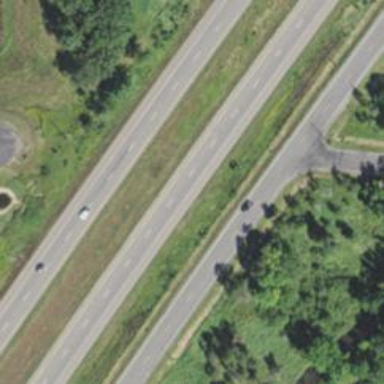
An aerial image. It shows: Asphalt motorway.